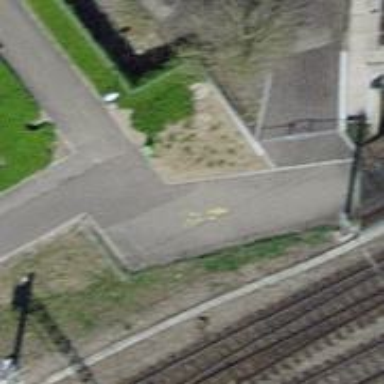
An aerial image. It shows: Asphalt cycleway.